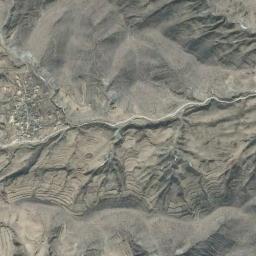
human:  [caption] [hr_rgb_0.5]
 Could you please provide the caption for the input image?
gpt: The folded mountain has a series of rugged mountains and its rocks are yellow .

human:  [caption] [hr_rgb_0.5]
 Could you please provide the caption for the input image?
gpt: There is a cliff in the mountains .

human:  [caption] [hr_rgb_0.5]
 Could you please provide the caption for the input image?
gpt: The mountain is full of black soil .

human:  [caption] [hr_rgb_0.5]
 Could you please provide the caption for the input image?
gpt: There are many roads of different lengths in the mountains .

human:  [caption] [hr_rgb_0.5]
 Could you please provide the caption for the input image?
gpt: There are some rifts and a river on the brown mountain .